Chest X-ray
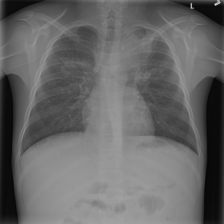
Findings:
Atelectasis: negative
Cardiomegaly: negative
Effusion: negative
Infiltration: negative
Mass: positive
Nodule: negative
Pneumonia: negative
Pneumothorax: negative
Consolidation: positive
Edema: negative
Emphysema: negative
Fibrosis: negative
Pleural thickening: negative
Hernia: negative